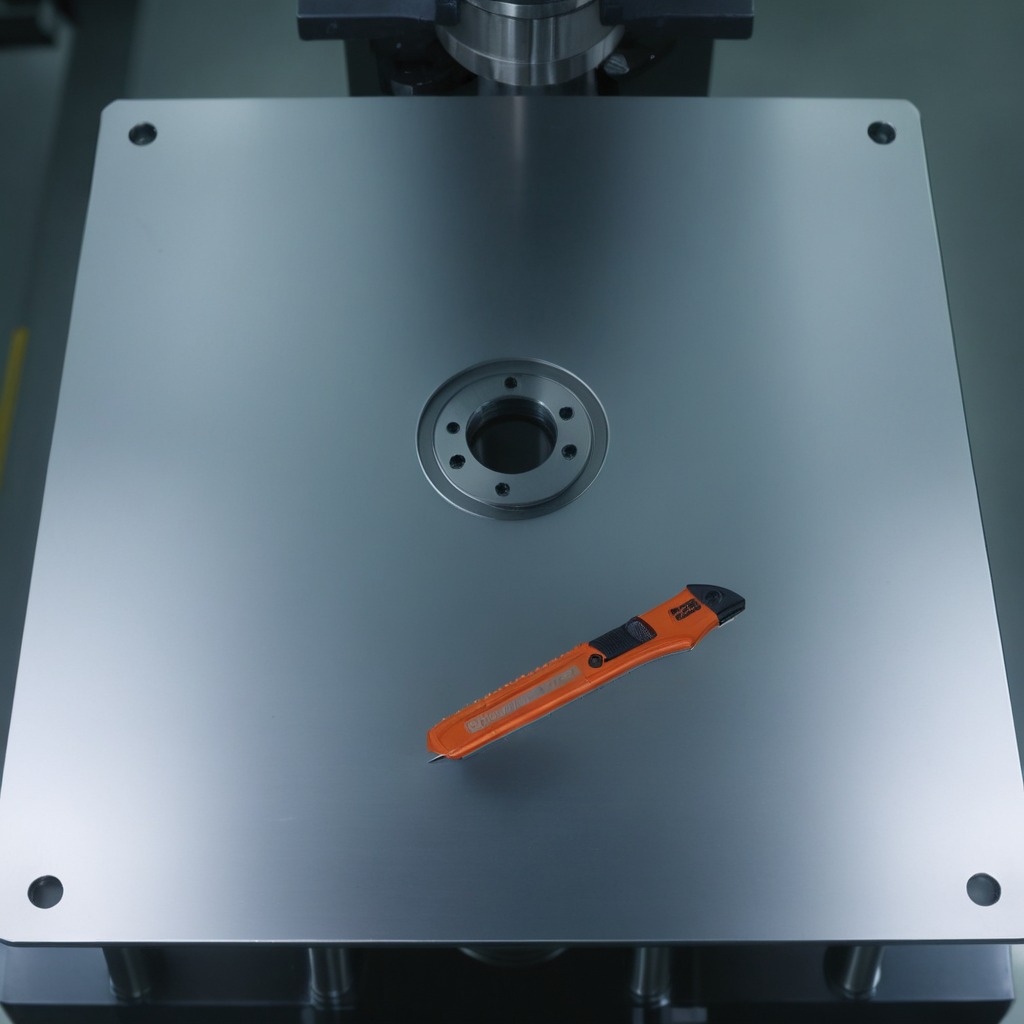
A utility knife is lying on a metal table in a machine shop under fluorescent lights.